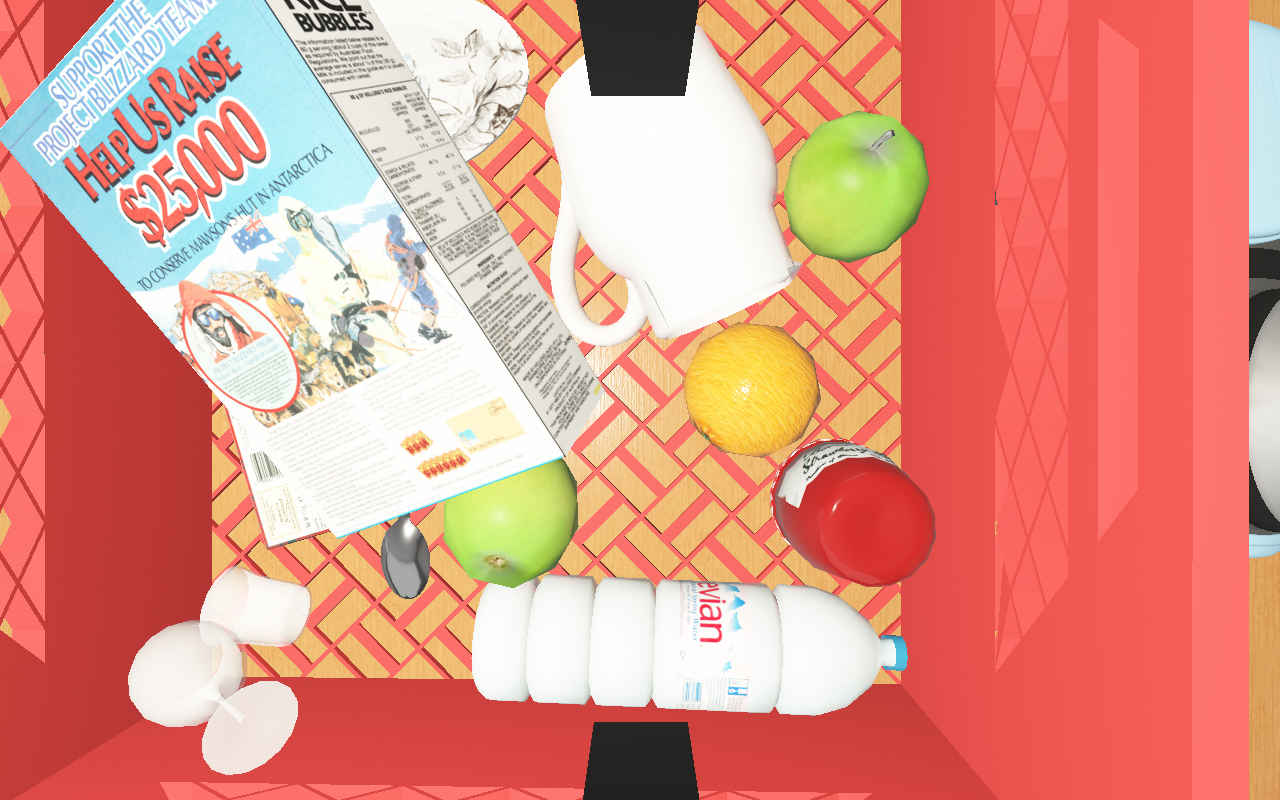
Objects in the scene:
carafe
apple
orange
orange
plate
jam jar
cereal box